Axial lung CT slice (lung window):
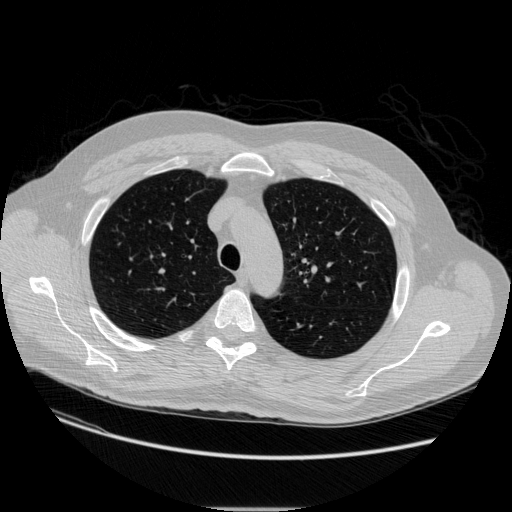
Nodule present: no